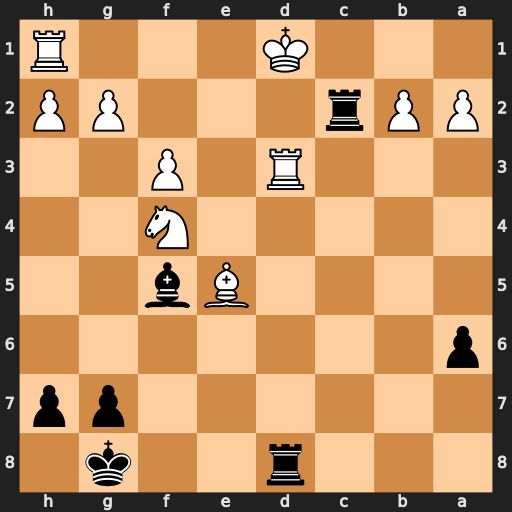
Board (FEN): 3r2k1/6pp/p7/4Bb2/5N2/3R1P2/PPr3PP/3K3R
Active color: b
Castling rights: -
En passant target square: -
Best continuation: Bxd3 Nxd3 Rxg2 Kc1 Rxd3